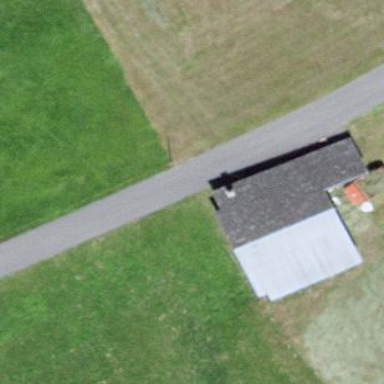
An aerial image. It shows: Barn.